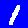
Digit: 1